Question: I want to make shadow in circle like this

I have tried this:
'''
width: 50px;
height: 50px;
background-color: #e65525;
border-radius:50%;
box-shadow: 3px 3px 3px #e78267;
'''
but it's doing not that what i need. how can I improve that?
<URL>
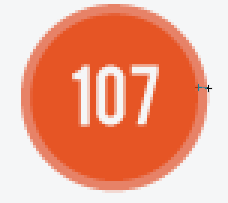
Answer: I'd suggest:
'''
div {
width: 50px;
height: 50px;
background-color: #e65525;
border-radius:50%;
box-shadow: 0 0 0 3px #e78267;
}
'''
<URL>.
The problem you had was in your 'box-shadow: 3px 3px 3px #e78267;' line, in turn:
- '3px'- '3px'- '3px'
I've changed that to 'box-shadow: 0 0 0 3px #e78267;', because:
- - - '3px'
References:
- <URL>